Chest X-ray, PA view. Patient: 43 years old, sex M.
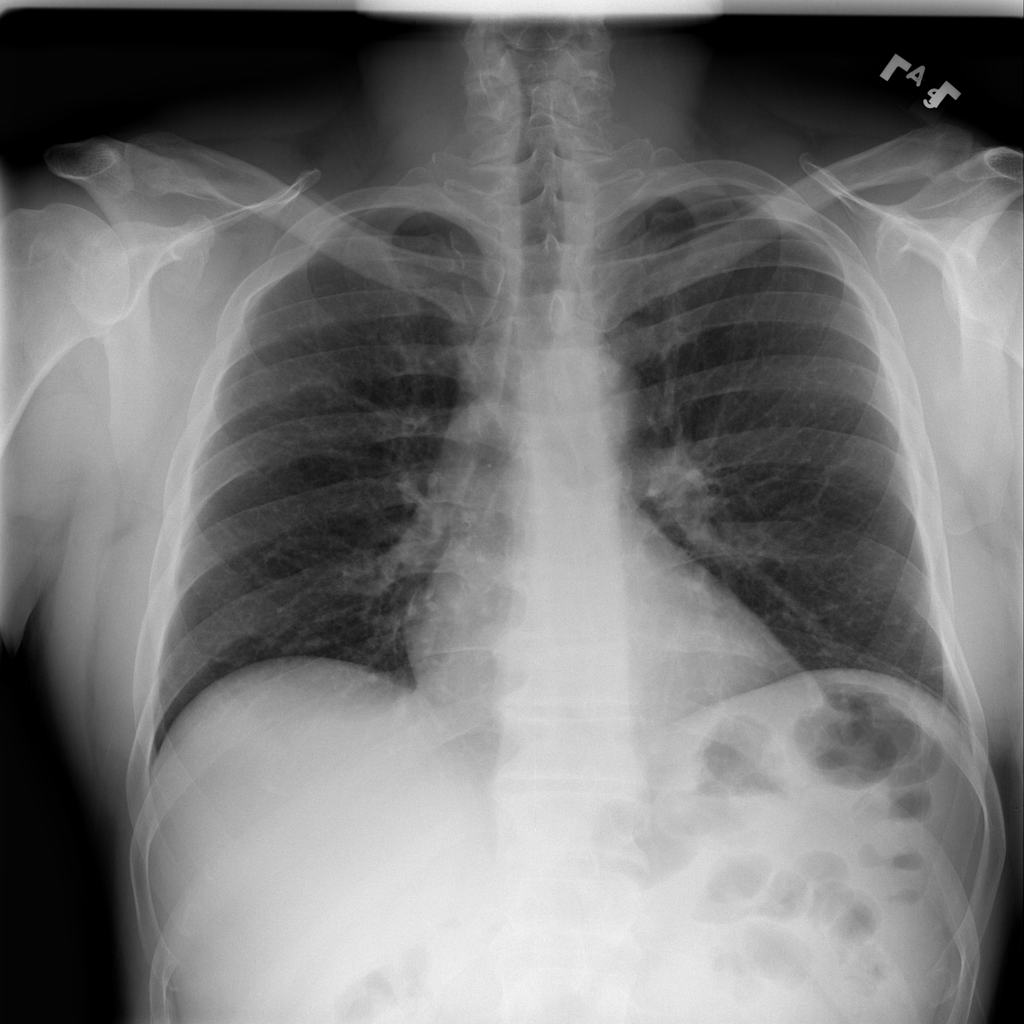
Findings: No Finding